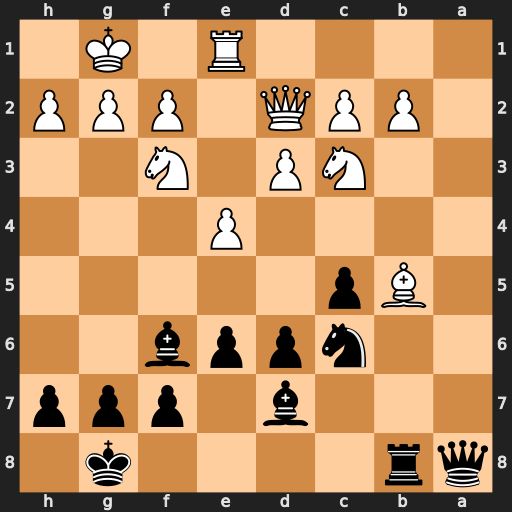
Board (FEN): qr4k1/3b1ppp/2nppb2/1Bp5/4P3/2NP1N2/1PPQ1PPP/4R1K1
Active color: b
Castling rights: -
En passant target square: -
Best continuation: Bxc3 bxc3 Rxb5